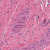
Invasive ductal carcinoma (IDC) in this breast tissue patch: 0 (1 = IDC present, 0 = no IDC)